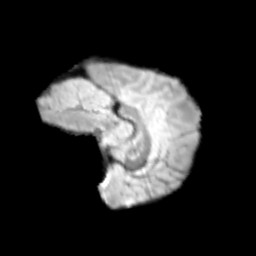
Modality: T2w
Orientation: sagittal
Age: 11
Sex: female
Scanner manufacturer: siemens
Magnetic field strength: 3 T
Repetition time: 3.8 s
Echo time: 0.07 s